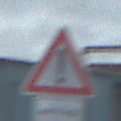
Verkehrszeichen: Gefahrenstelle
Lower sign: ZeitangabenMitBeschraenkungAufWochentage1
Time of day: Midday
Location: Outdoor (Suburban)
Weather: Overcast
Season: NotSpecified
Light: Natural